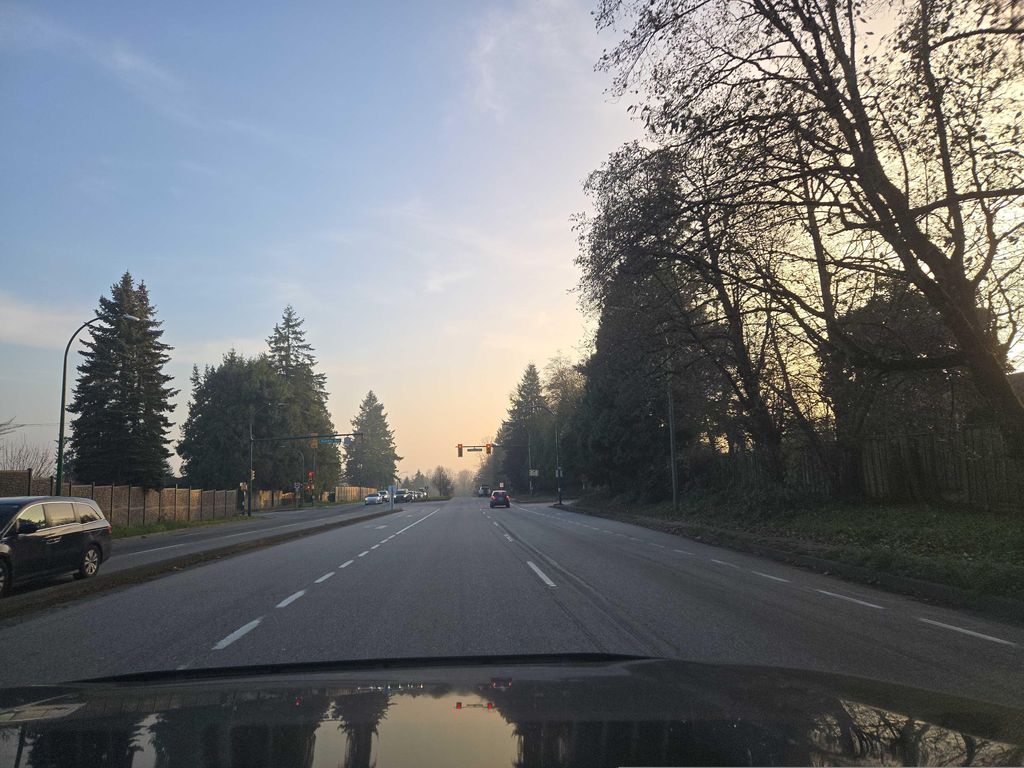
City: vancouver